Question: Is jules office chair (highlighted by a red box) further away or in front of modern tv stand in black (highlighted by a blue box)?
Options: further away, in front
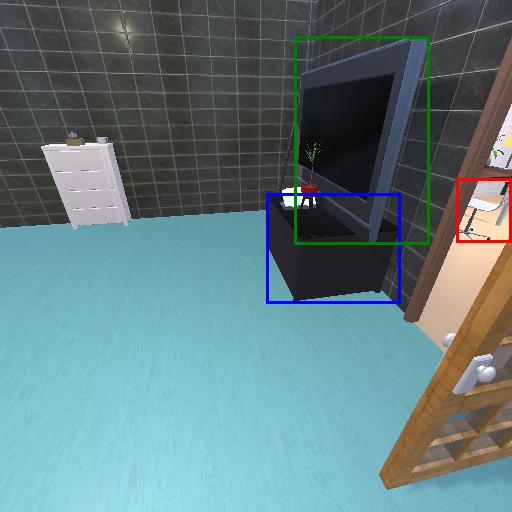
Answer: further away